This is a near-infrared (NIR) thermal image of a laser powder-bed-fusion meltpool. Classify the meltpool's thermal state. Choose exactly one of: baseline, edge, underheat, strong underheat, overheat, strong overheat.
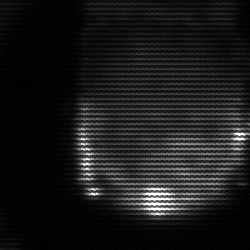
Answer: edge